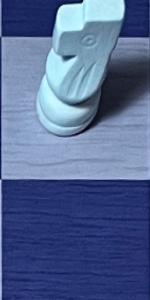
Label: Empty